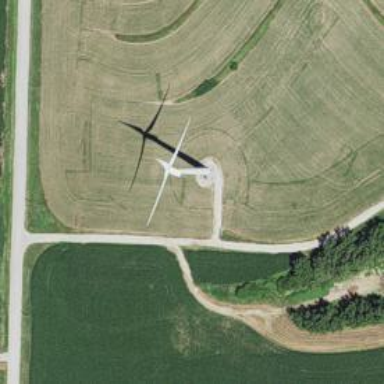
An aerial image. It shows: Wind generator with horizontal axis. The generator is wind turbine.